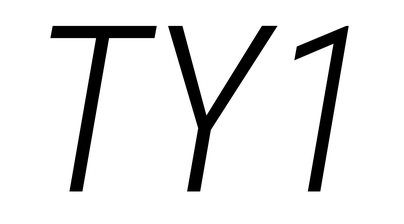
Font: Roboto-Italic_Condensed_Light_Italic